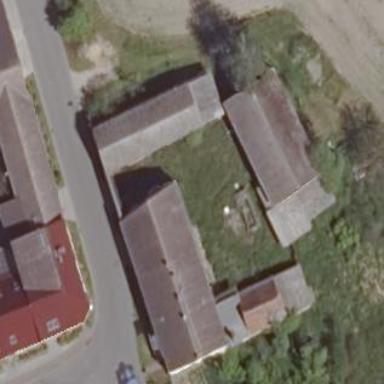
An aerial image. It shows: Simple house.